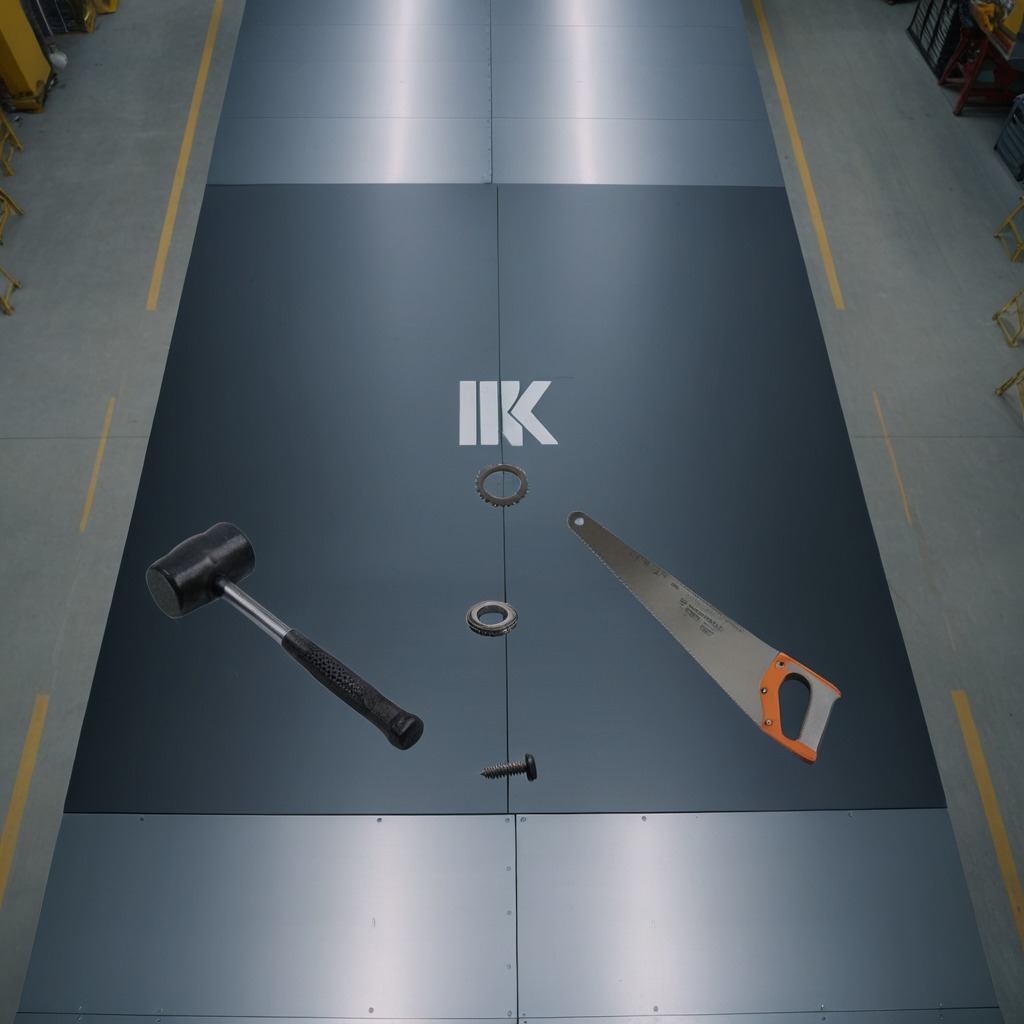
A ball bearing, a flat washer, a hammer, a machine screw, and a handheld metal saw are lying on the toolbox surface.